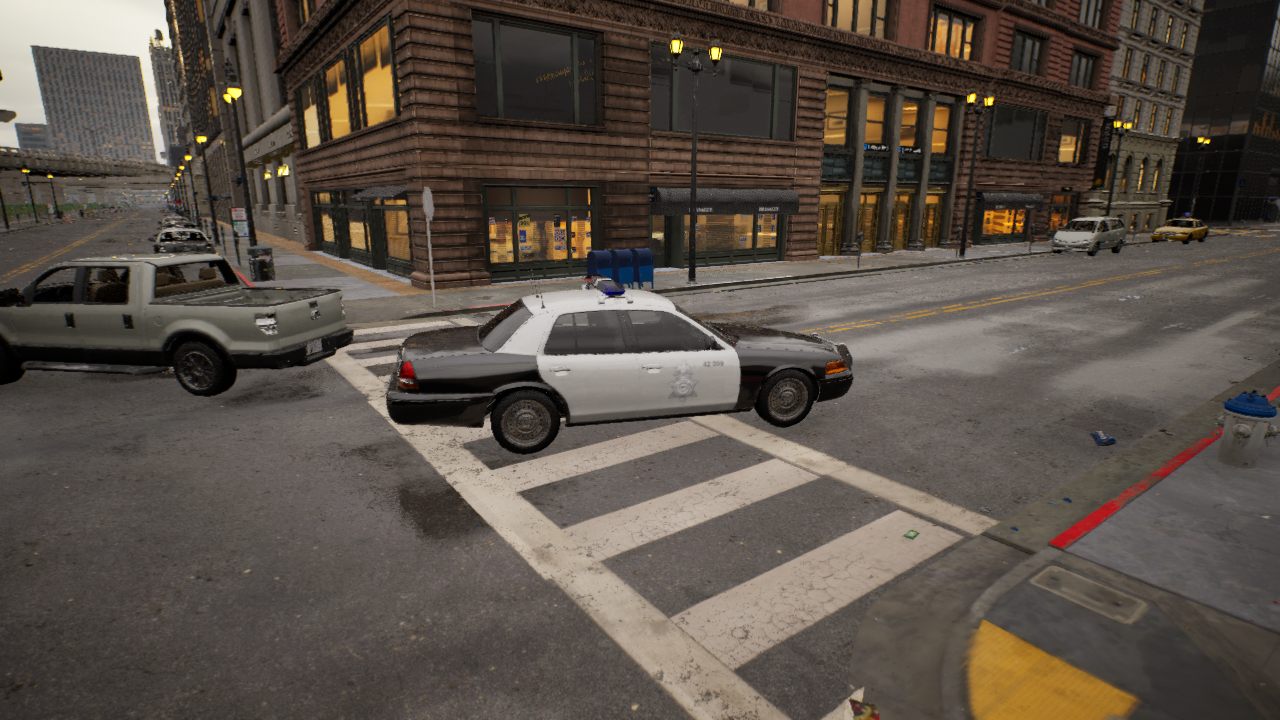
Venue: intersection
Lighting: golden hour
Vehicle rig: sedan